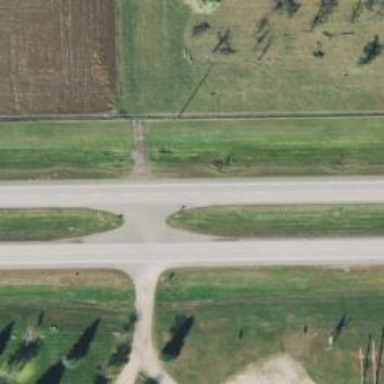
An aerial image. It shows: Primary road with asphalt surface.